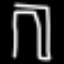
Label: pants